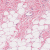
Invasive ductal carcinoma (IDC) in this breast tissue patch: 0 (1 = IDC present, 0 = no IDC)